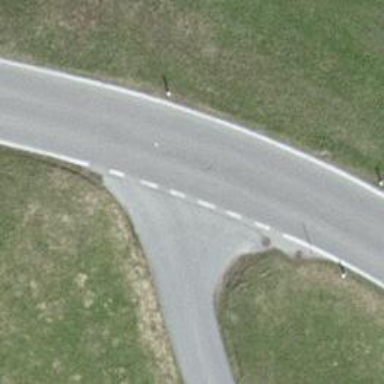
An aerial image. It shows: Paved tertiary road.